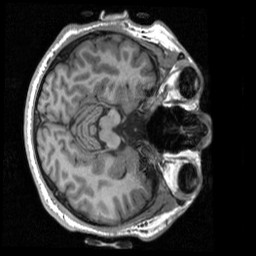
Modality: T1w
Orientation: axial
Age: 28
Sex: male
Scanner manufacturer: siemens
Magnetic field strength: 3 T
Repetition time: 2.3 s
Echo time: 0.00298 s